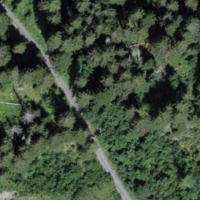
EUNIS habitat code: 43
Species observed at this site:
Rhododendron ferrugineum